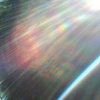
Label: sunburn